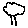
Label: tree